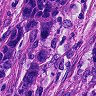
Metastatic tissue present: yes